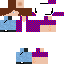
A male human skin with medium skin, wearing brown long hair dressed in a blue hoodie and blue pants, featuring a closed mouth.